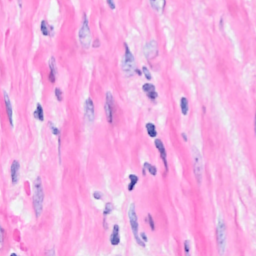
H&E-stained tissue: Breast